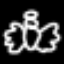
Label: angel